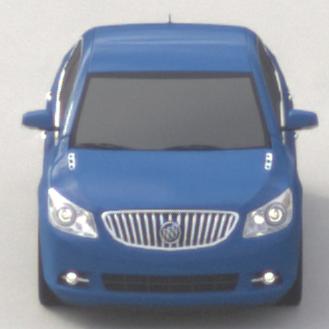
Make: Buick
Model: LaCrosse
Detailed model: Gen. 2
Model produced from: 2009
Model produced until: 2016
Doors: 4
Color: blue
Road condition: dry road
Daytime: morning or afternoon
Contrast: low contrast